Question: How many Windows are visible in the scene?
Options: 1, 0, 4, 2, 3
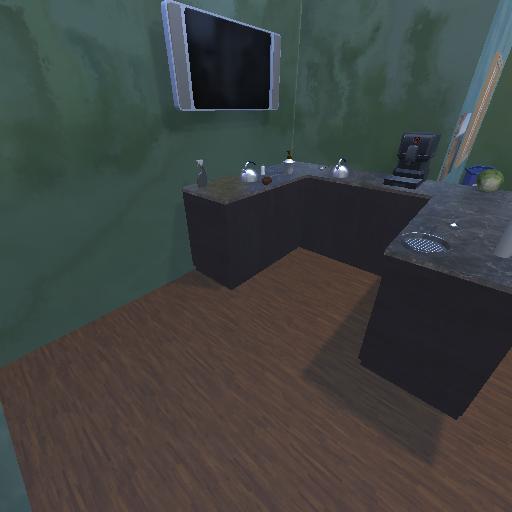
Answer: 1